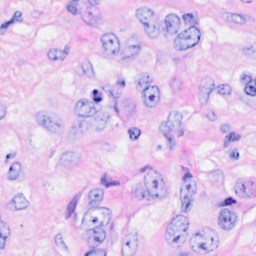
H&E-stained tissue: Breast